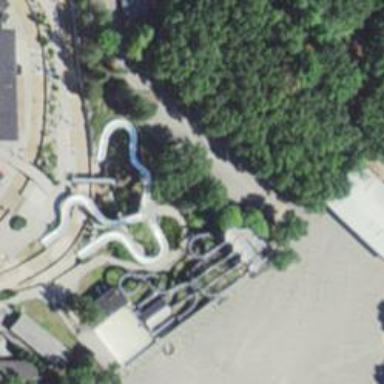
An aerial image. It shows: Water slide attraction.